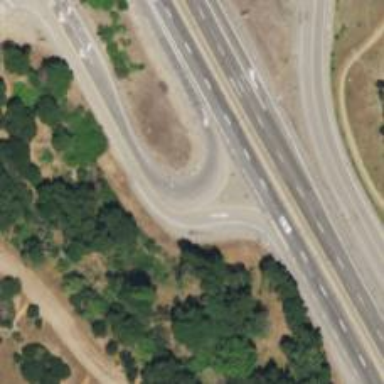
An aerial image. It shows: Trunk link highway with asphalt surface.